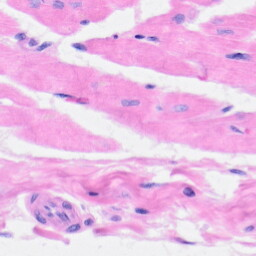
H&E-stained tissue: Heart